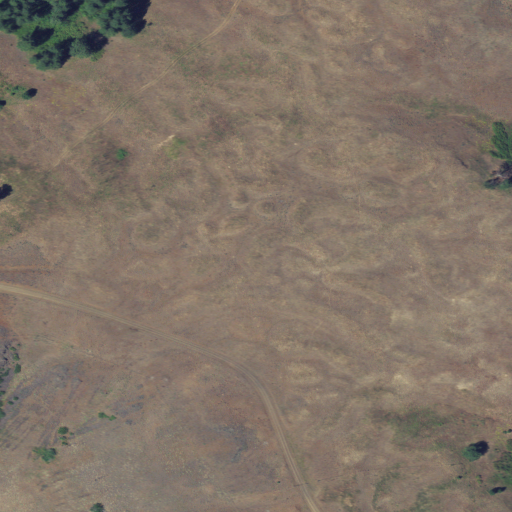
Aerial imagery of ridge(s) in Oregon named Day Ridge containing grassland, evergreen forest, and shrub